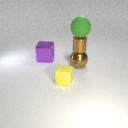
small brown metal cylinder above large brown metal sphere